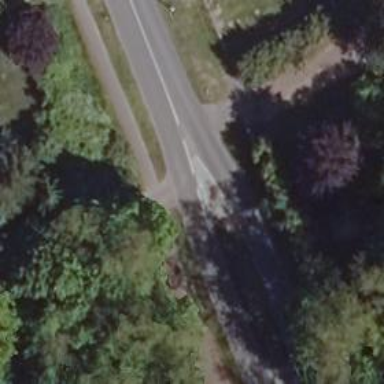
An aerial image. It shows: Traffic calming island.